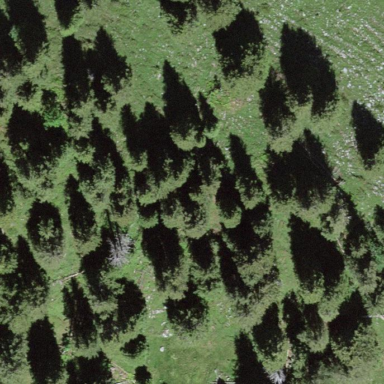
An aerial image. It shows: Forest area.